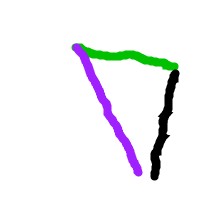
Shape: triangle